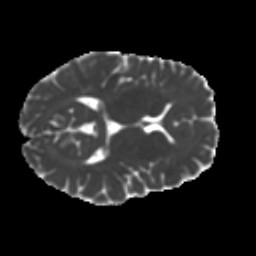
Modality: MD
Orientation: axial
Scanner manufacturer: ge
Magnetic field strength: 3 T
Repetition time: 7.8 s
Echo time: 0.0606 s